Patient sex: M
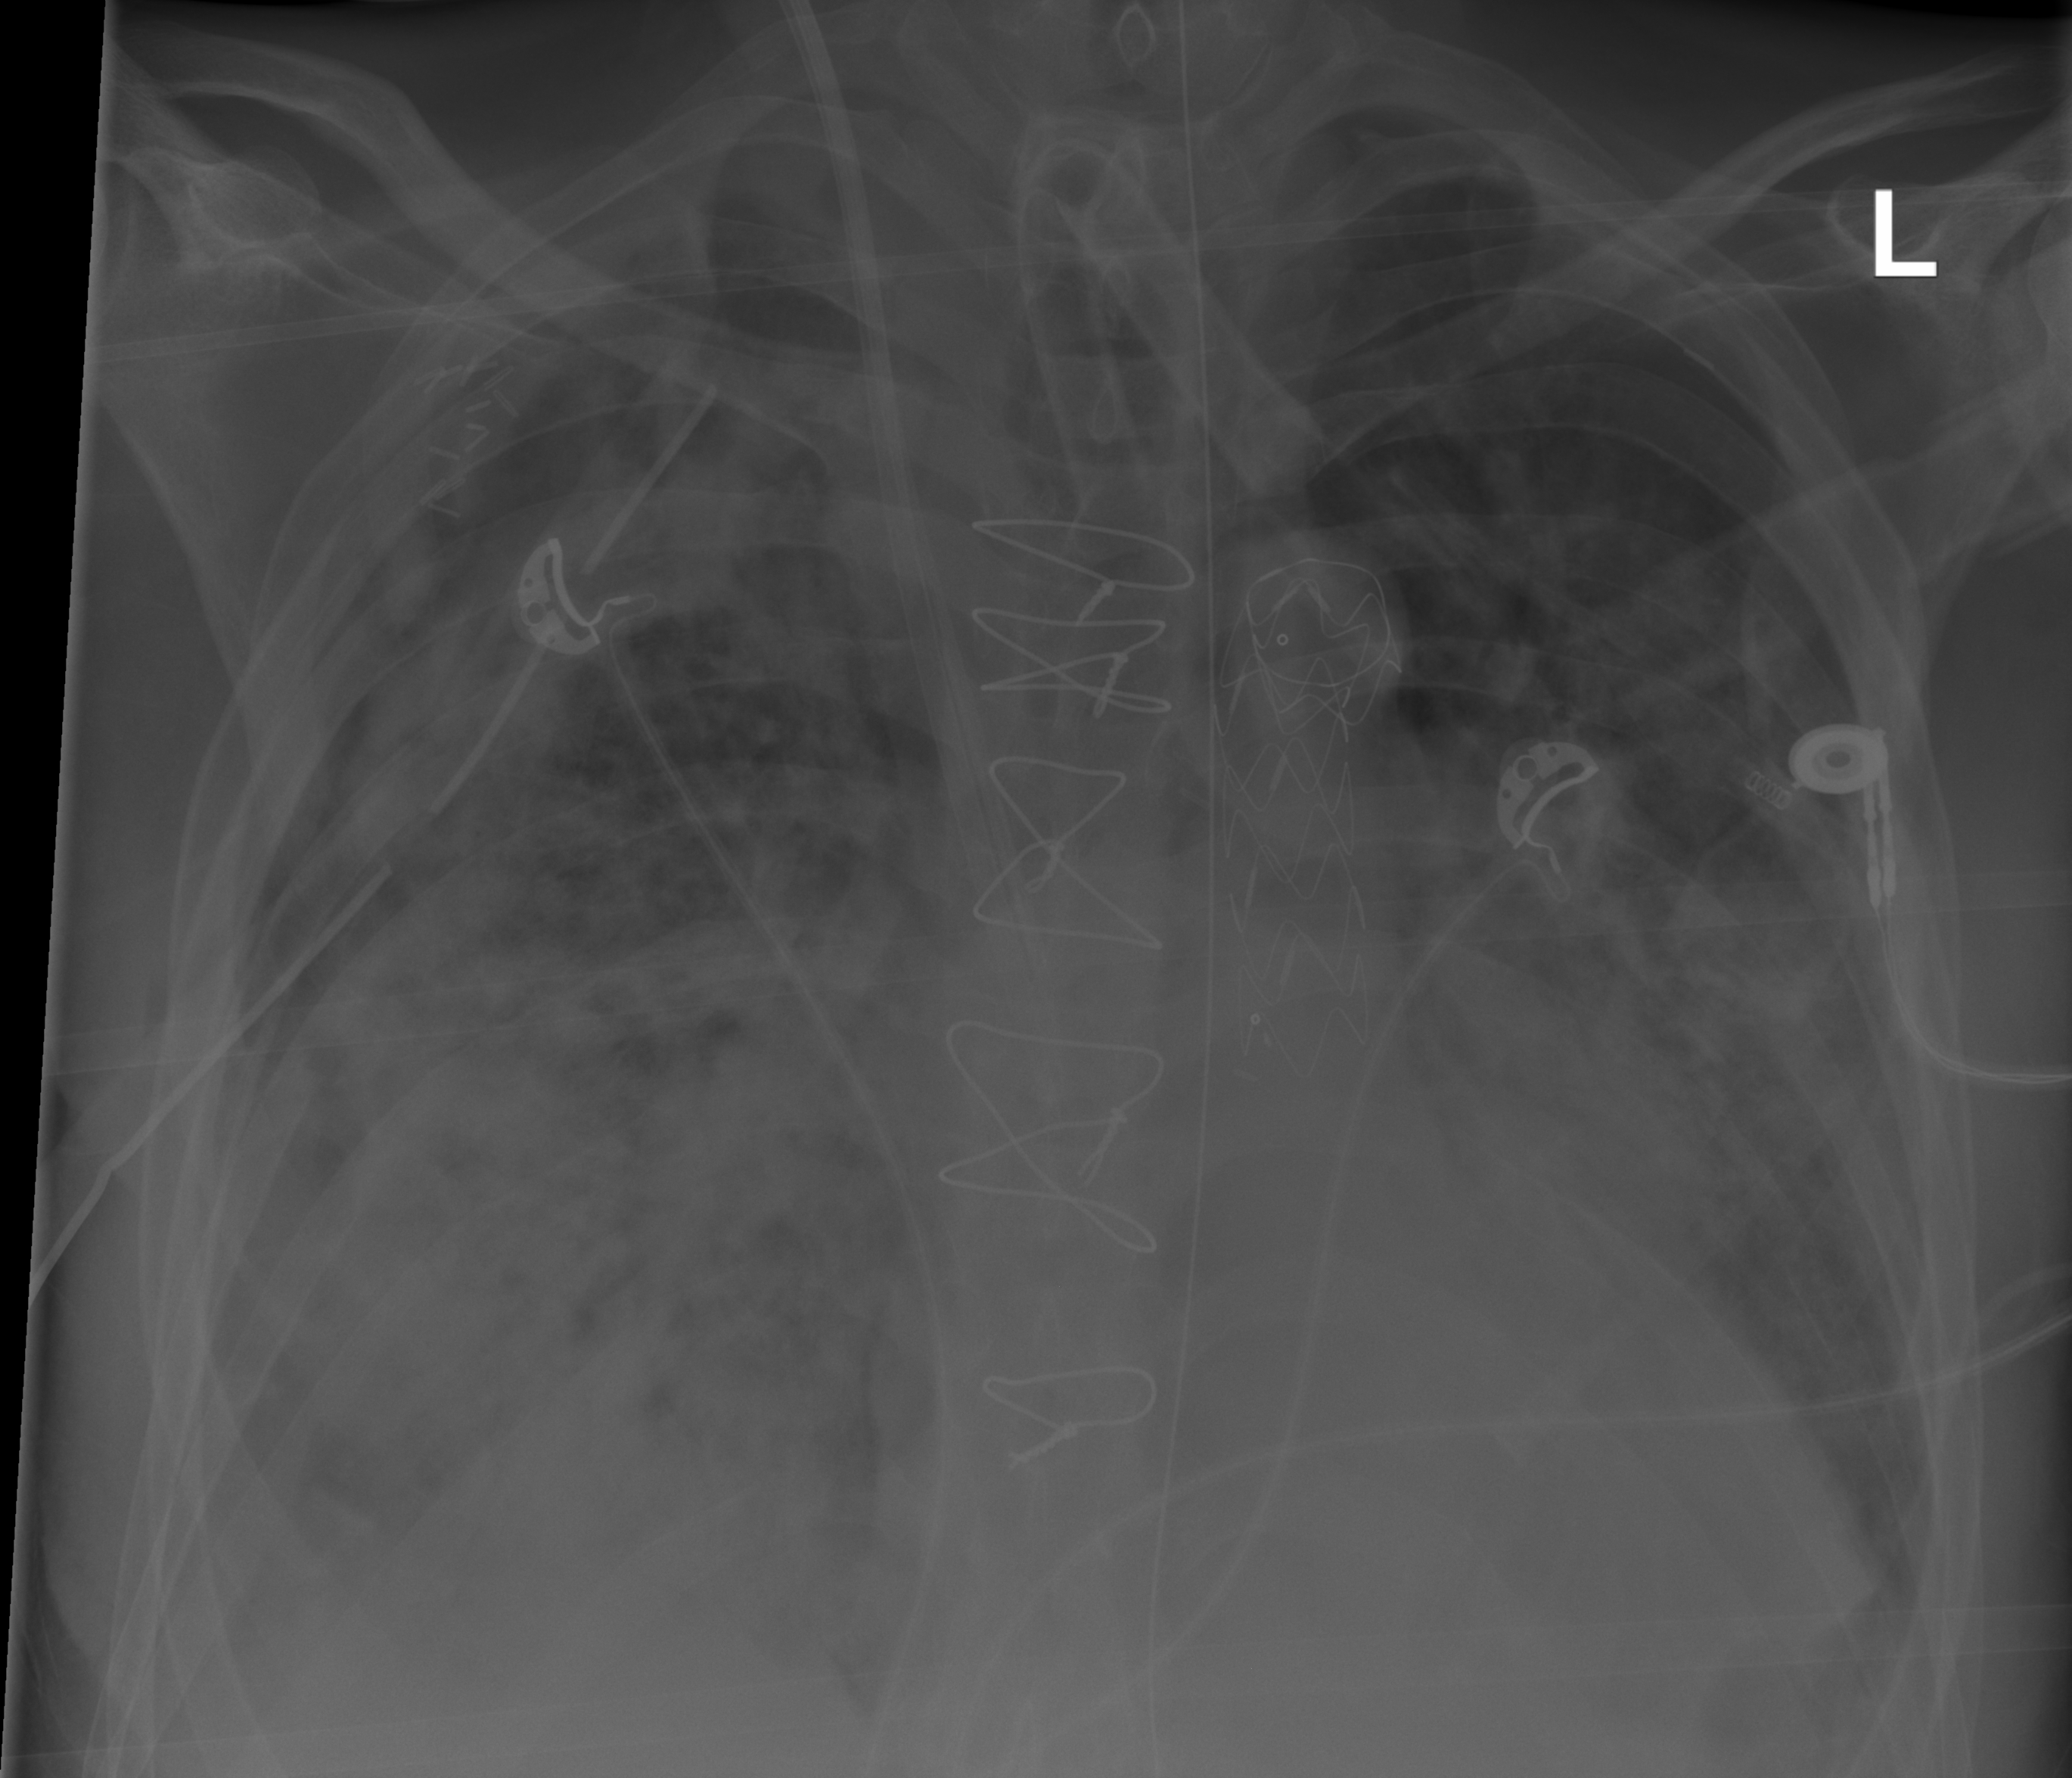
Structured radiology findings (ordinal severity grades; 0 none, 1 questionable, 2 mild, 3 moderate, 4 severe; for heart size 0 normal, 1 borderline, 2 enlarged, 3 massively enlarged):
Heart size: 1
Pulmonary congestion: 2
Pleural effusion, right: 2
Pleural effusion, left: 2
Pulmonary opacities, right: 4
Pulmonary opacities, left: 3
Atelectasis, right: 3
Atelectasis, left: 2